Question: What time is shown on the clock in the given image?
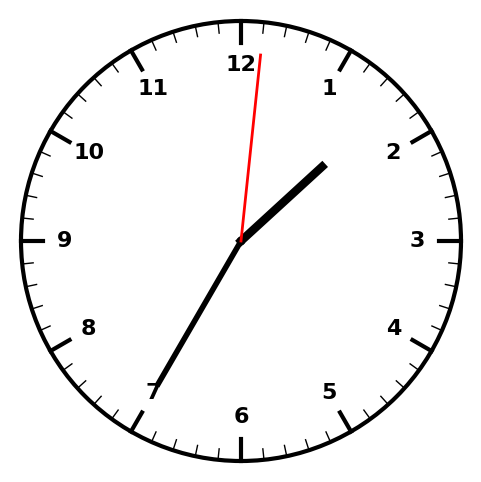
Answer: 01:35:01